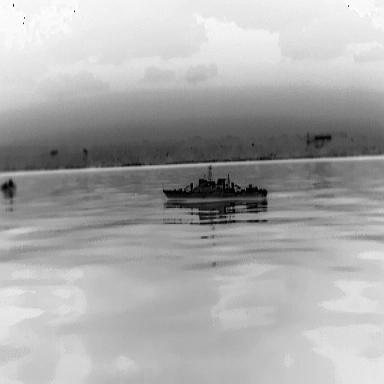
There is a warship in the infrared image.